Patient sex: M
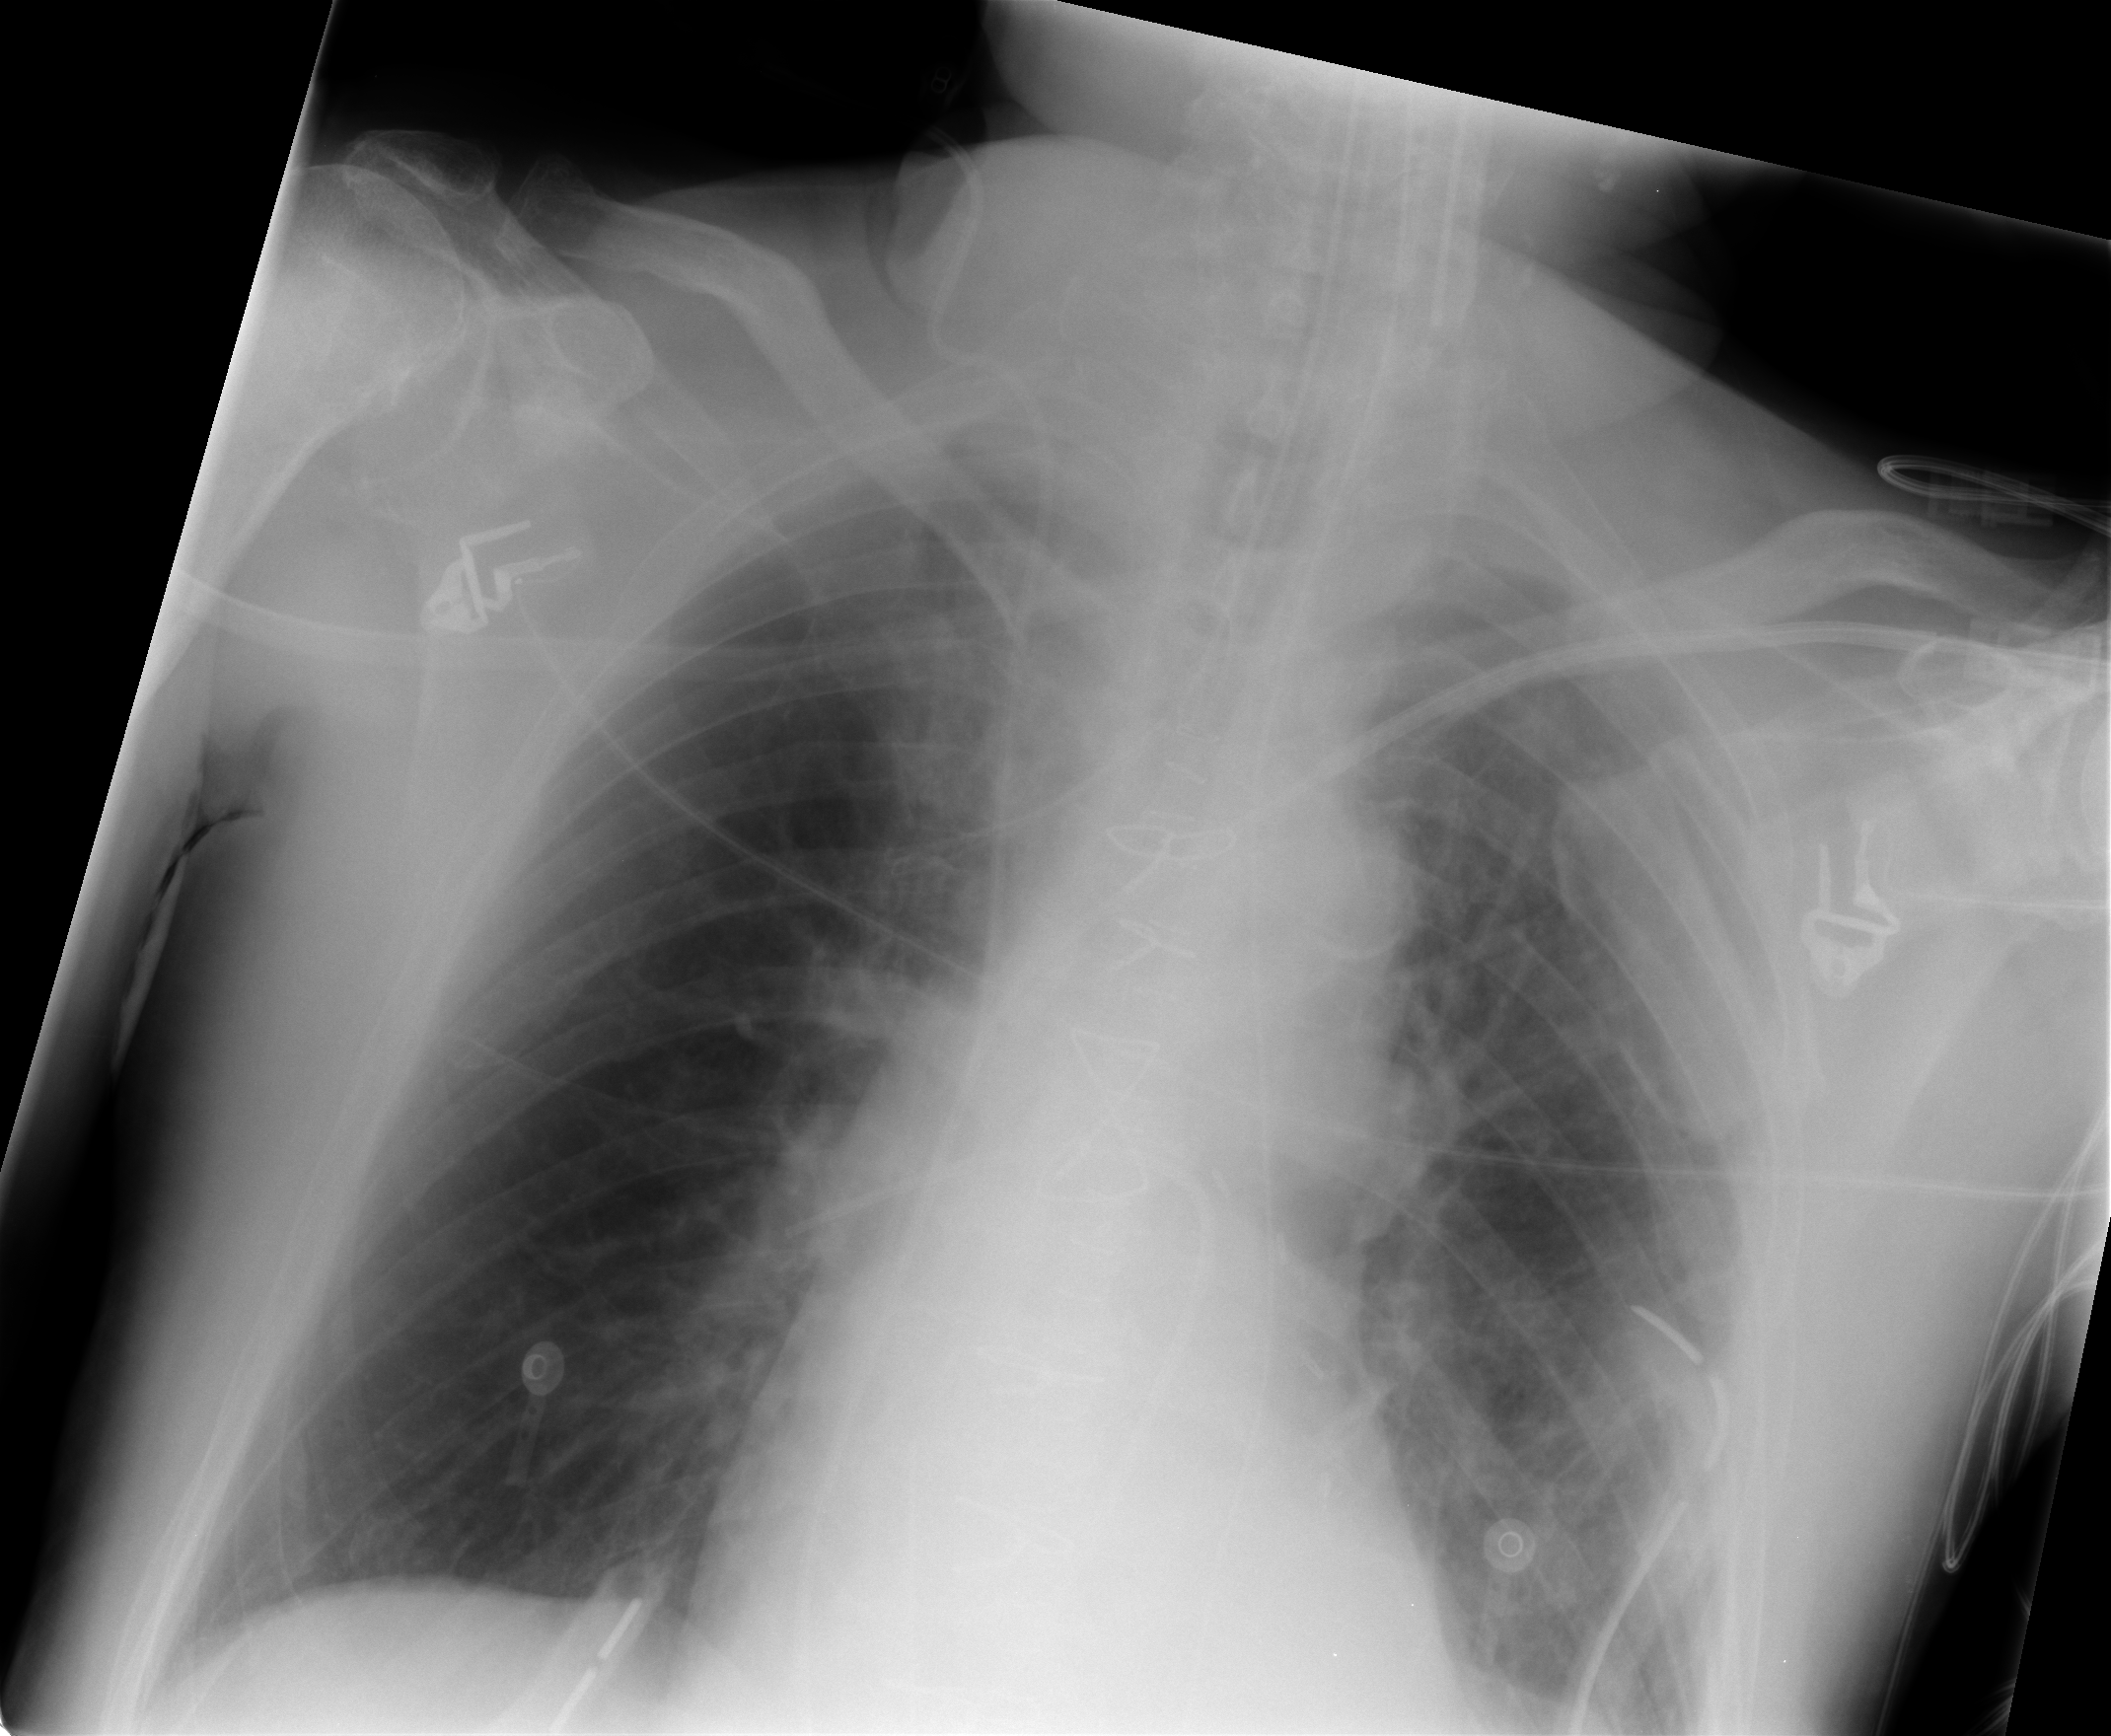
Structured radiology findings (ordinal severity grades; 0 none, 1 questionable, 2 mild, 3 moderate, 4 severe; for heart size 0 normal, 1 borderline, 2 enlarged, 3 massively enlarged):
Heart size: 1
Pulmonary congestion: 2
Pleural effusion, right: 0
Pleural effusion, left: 0
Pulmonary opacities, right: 0
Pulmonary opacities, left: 0
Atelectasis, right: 1
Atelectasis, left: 2